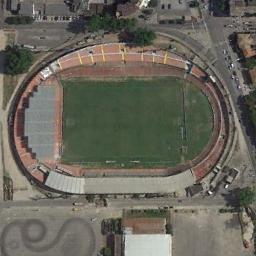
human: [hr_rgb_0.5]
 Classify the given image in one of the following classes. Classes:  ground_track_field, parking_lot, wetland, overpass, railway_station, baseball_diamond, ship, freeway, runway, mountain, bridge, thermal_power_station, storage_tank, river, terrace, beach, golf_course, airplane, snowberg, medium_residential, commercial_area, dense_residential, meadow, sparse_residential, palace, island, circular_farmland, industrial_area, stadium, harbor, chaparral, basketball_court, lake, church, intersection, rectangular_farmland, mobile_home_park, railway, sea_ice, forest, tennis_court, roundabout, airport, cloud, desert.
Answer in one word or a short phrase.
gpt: stadium